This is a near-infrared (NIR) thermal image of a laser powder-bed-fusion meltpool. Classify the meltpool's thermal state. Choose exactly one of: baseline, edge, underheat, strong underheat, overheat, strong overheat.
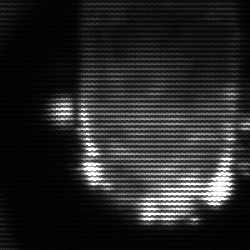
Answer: baseline